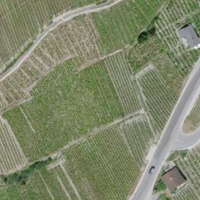
EUNIS habitat code: 40
Species observed at this site:
Equisetum arvense